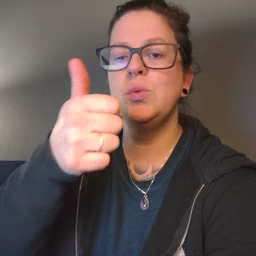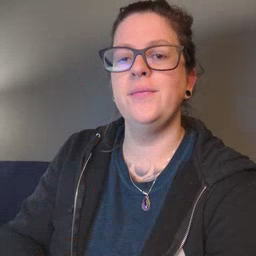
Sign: yourself